Question: I just wanted to generate random integer number in range '<-1,1>', that is -1, 0 or 1. I think this code nails it:
'''
Math.round(Math.random()*2-1)
'''
But I'm getting one more value apart from -1, 0 and 1. I'm not sure what is that supposed to be:

Now I don't think this is implementation error, but if it is, I'm using Firefox 41 and same thing happened in Google Chrome 39. When I tried to log '-0' in console it appeared as '-0' but '-0' converted to 'String' appears as '"0"'. What is it? Can I use it for something, like some cool programming hacks and workarounds? Can it cause some errors if I don't just ignore it?
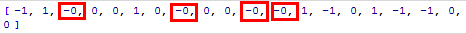
Answer: Because JavaScript's numbers keep magnitude and sign separate, each nonnegative number has a negative, including 0.
The rationale for this is that whenever you represent a number digitally, it can become so small that it is indistinguishable from 0, because the encoding is not precise enough to represent the difference. Then a signed zero allows you to record "from which direction" you approached zero; that is, what sign the number had before it was considered zero.
from <URL>
---
More technical stuff if you are interested.
The implementation of -0 and +0 is introduced in 1985 by IEEE as part of the <URL> found in the diverse floating point implementations that made them difficult to use reliably and portably.
- - - -